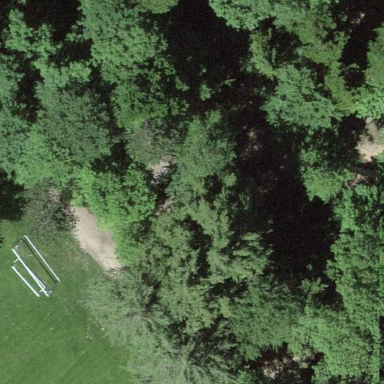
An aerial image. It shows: Playground area for leisure activities on the land.